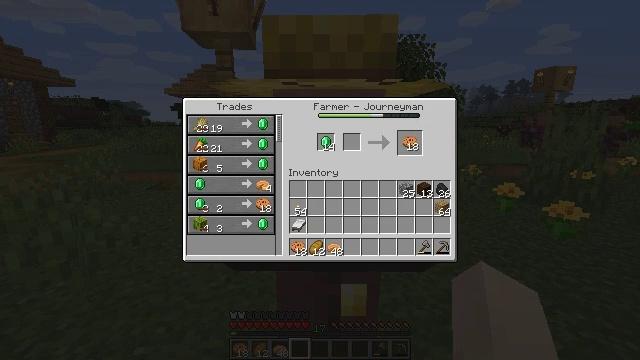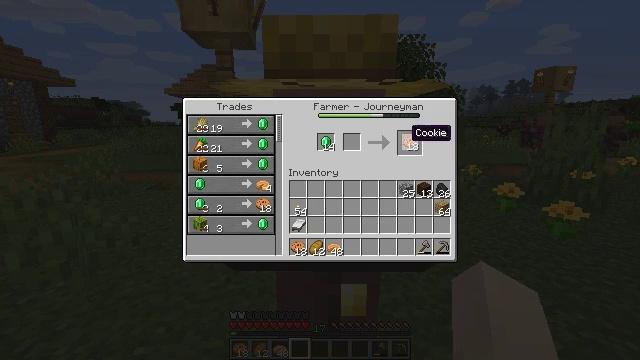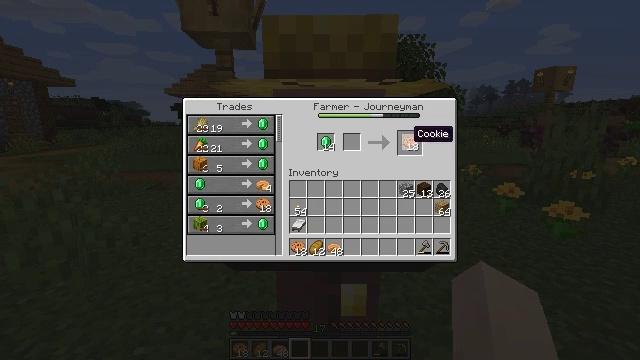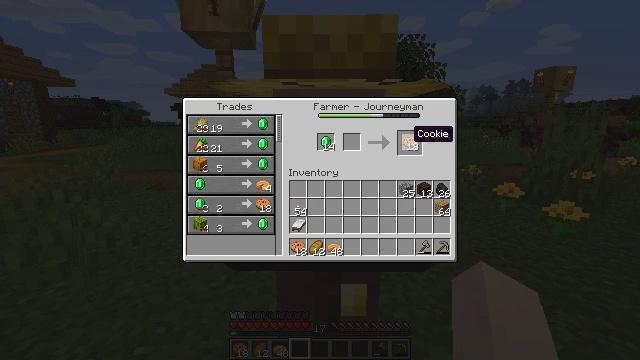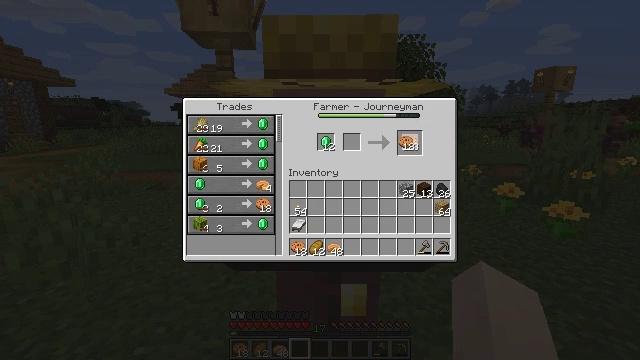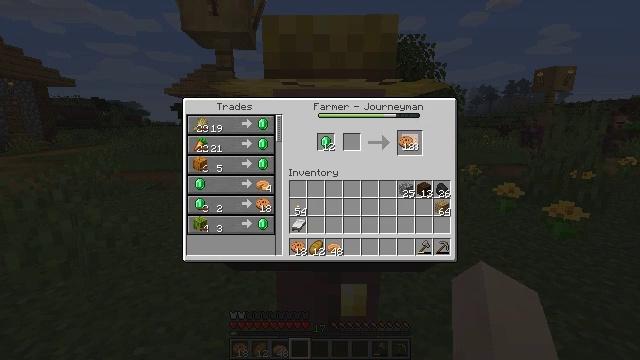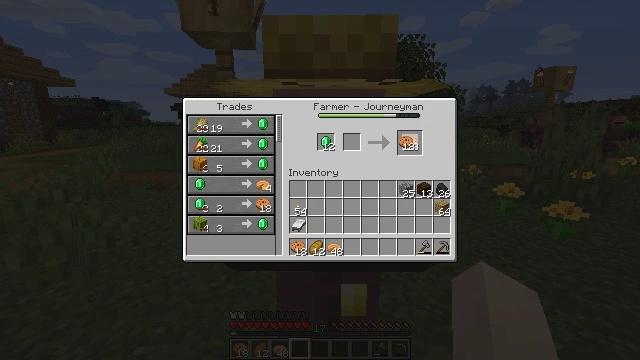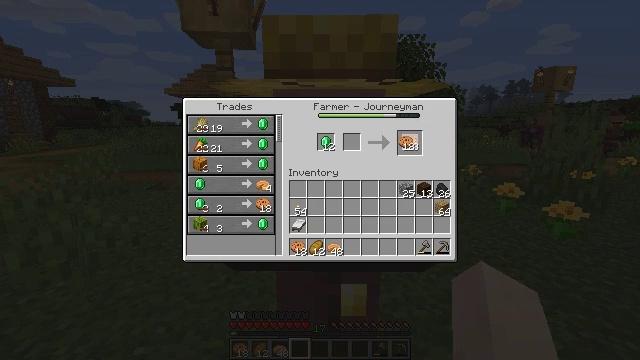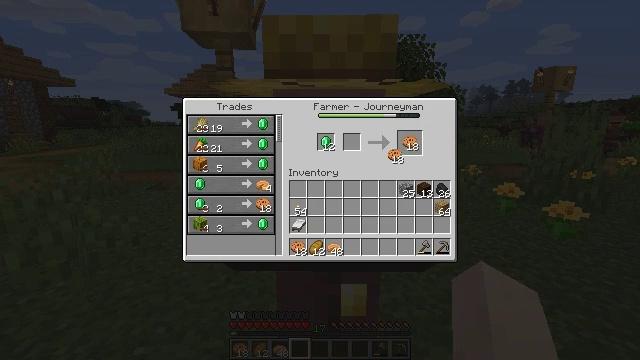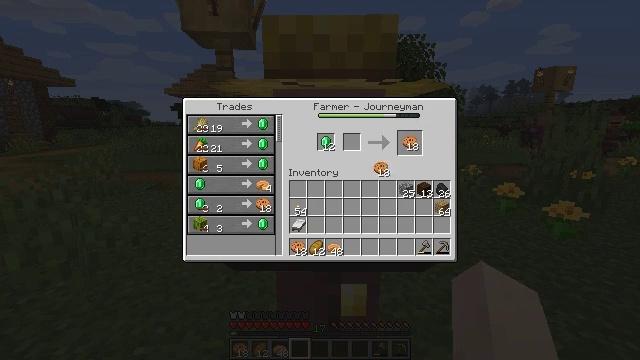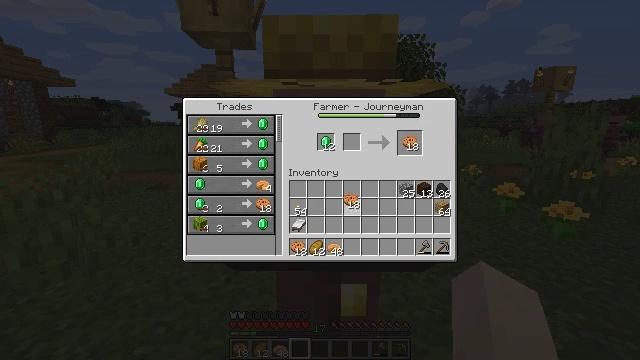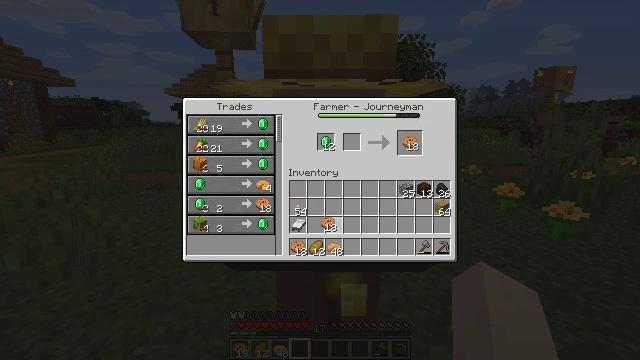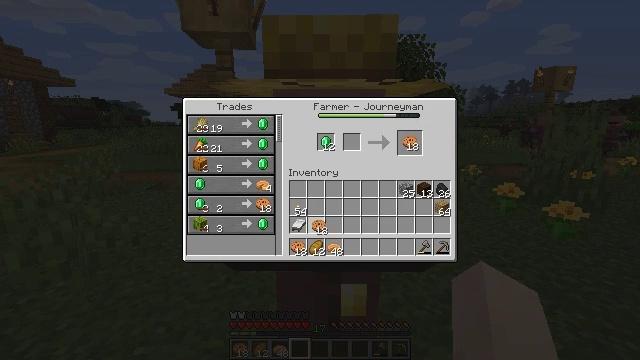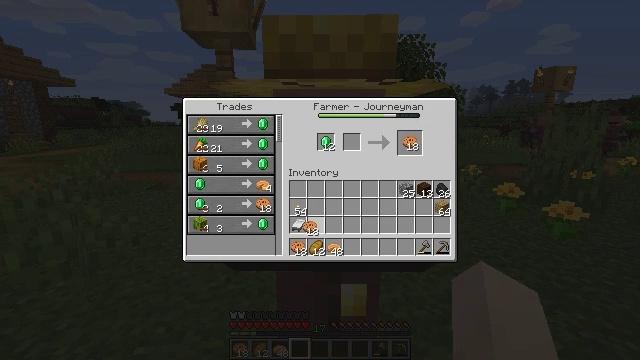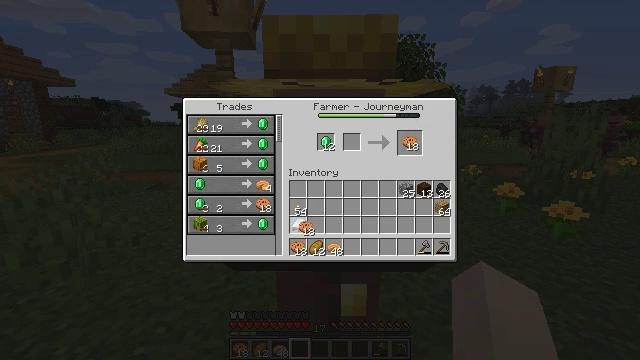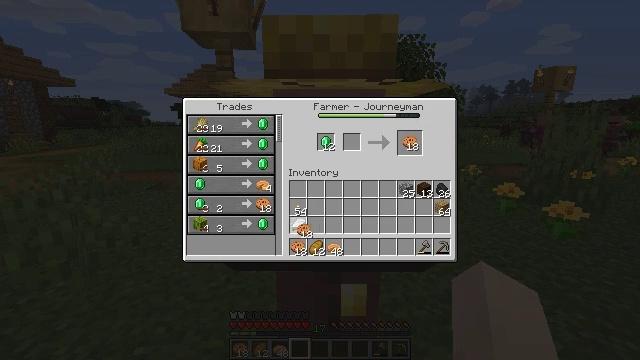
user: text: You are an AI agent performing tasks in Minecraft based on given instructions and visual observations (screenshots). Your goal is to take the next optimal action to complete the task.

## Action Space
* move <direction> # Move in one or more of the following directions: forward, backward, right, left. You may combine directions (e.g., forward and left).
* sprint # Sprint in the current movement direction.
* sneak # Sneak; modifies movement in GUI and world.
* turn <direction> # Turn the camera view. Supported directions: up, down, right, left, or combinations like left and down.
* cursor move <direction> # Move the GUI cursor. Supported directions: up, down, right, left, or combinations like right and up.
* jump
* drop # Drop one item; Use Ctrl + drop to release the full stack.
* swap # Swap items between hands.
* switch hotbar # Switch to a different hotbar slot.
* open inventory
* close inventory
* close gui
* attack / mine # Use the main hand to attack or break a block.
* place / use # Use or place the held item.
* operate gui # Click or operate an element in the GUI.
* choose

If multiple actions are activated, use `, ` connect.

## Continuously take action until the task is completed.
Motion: motion action
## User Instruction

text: Get a cookie using the crafting table.
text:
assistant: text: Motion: no_op
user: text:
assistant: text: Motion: no_op
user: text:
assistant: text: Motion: no_op
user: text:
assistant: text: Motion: operate gui
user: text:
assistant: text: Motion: operate gui
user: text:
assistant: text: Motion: no_op
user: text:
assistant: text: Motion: no_op
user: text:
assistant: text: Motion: cursor move left and down
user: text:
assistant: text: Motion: cursor move left and down
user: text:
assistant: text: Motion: cursor move left and down
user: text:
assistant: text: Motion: cursor move left and down
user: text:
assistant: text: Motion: cursor move left
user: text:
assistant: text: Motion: cursor move left
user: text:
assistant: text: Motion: no_op
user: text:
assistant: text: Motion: no_op
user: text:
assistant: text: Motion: no_op
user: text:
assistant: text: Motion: cursor move down
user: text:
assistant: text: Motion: no_op
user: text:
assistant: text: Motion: no_op
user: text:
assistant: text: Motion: operate gui
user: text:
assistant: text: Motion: operate gui
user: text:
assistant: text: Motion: no_op
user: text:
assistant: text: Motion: no_op
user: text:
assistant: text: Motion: no_op
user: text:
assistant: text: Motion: cursor move right and up
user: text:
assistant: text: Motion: cursor move right and up
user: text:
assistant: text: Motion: cursor move right and up
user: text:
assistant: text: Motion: cursor move up
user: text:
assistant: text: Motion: no_op
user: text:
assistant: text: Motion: cursor move up